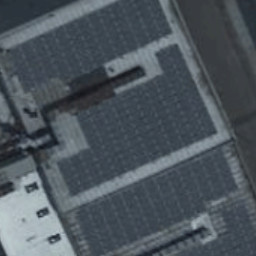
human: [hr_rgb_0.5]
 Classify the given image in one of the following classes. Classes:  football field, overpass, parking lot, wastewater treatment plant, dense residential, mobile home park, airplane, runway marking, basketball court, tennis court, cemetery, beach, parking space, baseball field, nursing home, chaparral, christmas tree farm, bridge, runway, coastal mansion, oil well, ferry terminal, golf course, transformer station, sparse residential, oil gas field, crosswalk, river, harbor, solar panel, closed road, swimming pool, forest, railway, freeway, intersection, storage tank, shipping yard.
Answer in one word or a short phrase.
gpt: solar panel